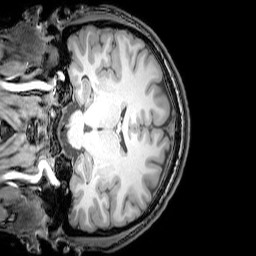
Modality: T1w
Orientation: coronal
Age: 24
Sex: male
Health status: healthy
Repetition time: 0.081 s
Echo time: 0.037 s